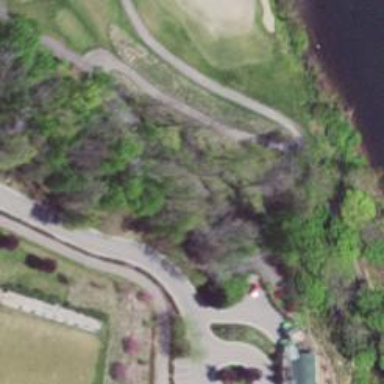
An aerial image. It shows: Path designed for golf carts.